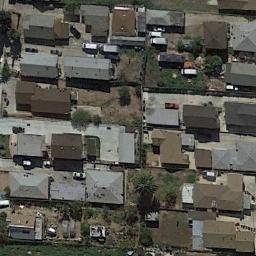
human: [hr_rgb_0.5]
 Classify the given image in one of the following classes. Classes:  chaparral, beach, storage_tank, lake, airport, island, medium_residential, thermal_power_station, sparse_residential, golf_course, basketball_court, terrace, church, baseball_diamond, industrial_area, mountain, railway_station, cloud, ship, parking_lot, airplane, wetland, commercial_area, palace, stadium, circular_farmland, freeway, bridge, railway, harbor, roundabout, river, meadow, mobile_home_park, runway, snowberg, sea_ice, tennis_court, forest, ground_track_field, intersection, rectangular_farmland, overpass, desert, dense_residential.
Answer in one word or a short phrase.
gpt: dense_residential